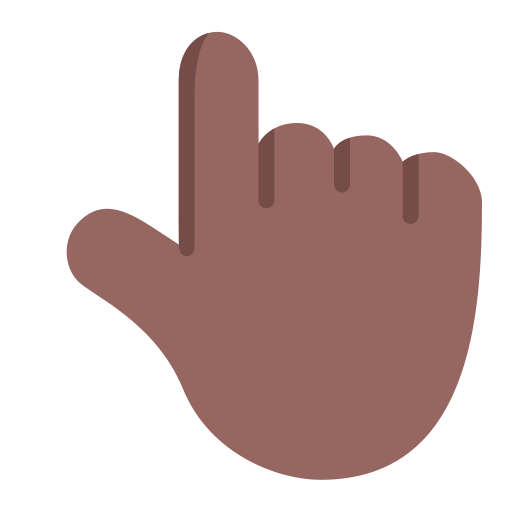
backhand index pointing up flat  dark